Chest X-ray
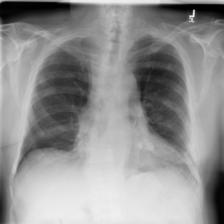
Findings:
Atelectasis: negative
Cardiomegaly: negative
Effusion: negative
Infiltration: negative
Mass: negative
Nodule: negative
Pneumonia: negative
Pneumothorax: negative
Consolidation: negative
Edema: negative
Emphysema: negative
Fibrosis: negative
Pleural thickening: negative
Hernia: negative